Question: I have a 'JTable' 2 columns, column name and check-box. If the user clicks the check box next to the name of the column that creates a new field for data entry. I wish the unclick check box input field has disappeared.
How can I do that?

My code to add a new field:
'''
headerTable.getModel().addTableModelListener(new TableModelListener() {
@Override
public void tableChanged(TableModelEvent e) {
if(e.getColumn() >= 0 && e.getFirstRow()>-1){
int id = e.getFirstRow();
String colName = (String)headerTable.getValueAt(e.getFirstRow(), 1);
boolean colValue = (boolean)headerTable.getValueAt(e.getFirstRow(), 2);
System.out.println("Row : " + e.getFirstRow() +
" value :" + headerTable.getValueAt(e.getFirstRow(), 2));
appListener.getColumnId(id);
//create texfield
if(colValue==false){
System.out.println("Delete");
}
jTextField = new JTextField(20);
textField.put(id,jTextField);
if (textField != null && !textField.isEmpty()) {
textField.get(textField.size()-1);
System.out.println("Add");
}
JLabel kolor1name = new JLabel(colName+": ");
operationContent.add(kolor1name,"");
operationContent.add(jTextField, "growy, wrap");
revalidate();
repaint();
}
}
});
'''
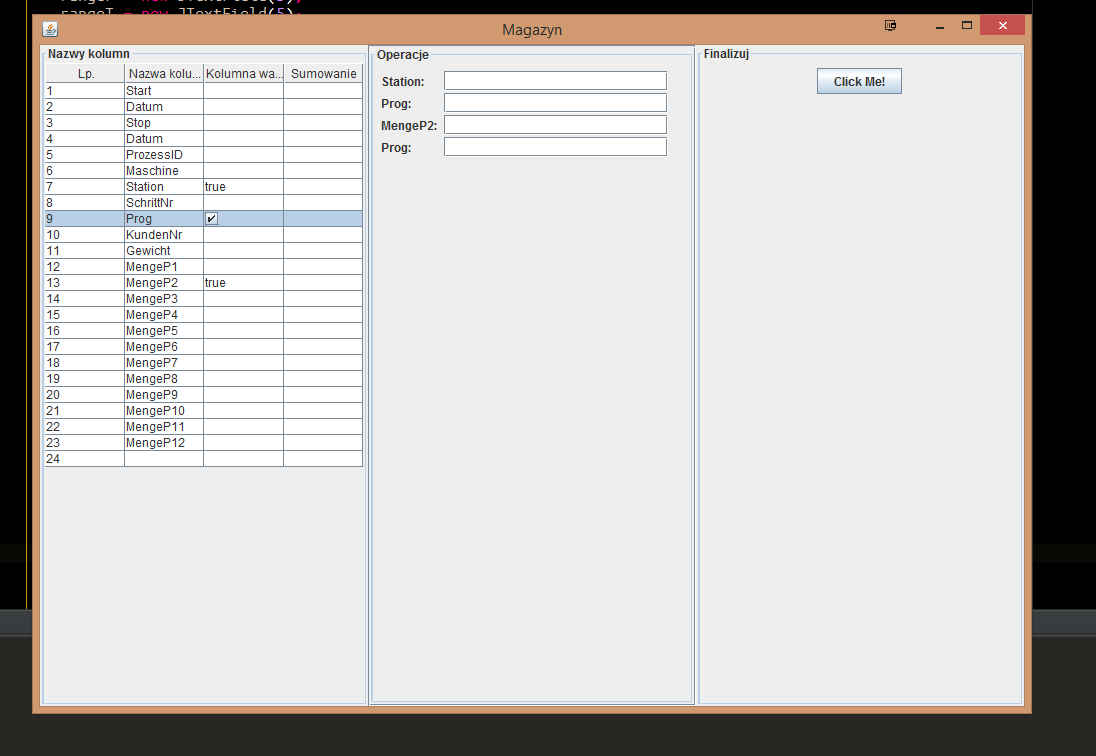
Answer: You can create a of all the fields that you want. And when the user clicks on the check-box, you can add it to the Vector. for eg:
'''
Vector fields = new Vector();
'''
And when you get the notification, you add the name of the field in the vector, and call the method, which removes all the fields in it, and add the new fields to it.
'''
// In the tableChanged(...) method
fields.addElement(colname);
refreshPanel();
'''
Then the method:
'''
public void refreshPanel()
{
String fNames[] = (String[]) fields.toArray();
panel.removeAll();
for(String fname : fNames)
{
//add the fields in 'newPanel', the field name is in 'fname' variable
}
revalidate();
repaint();
}
'''
And when the user deselects the check-box, then remove the field name from the Vector:
'''
fields.removeElement(colname);
refreshPanel();
'''